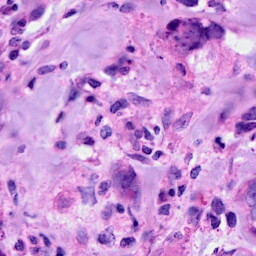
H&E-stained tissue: Breast